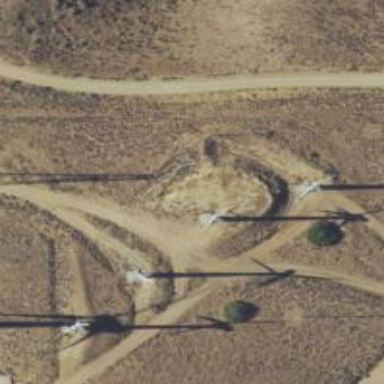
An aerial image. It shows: Wind turbine generating power.